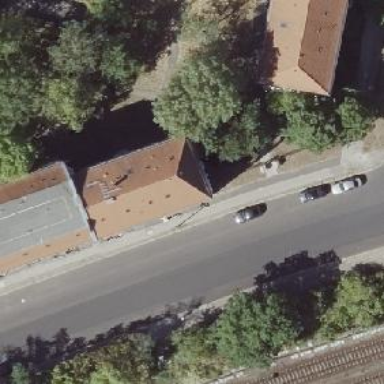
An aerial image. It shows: Hipped-roof building with apartments.